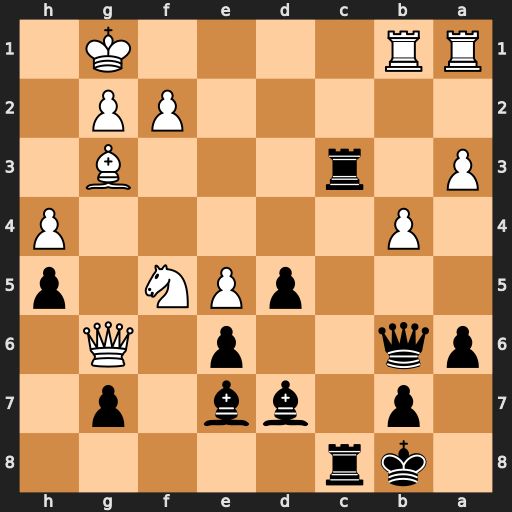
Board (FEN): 1kr5/1p1bb1p1/pq2p1Q1/3pPN1p/1P5P/P1r3B1/5PP1/RR4K1
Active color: b
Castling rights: -
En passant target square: -
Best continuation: Be8 Qxg7 exf5